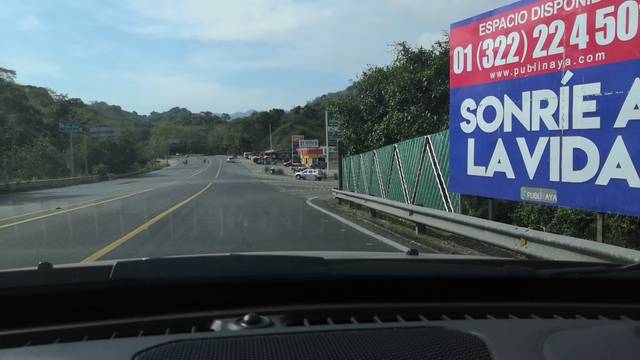
Region: Mexico
Coordinates: 20.864, -105.426